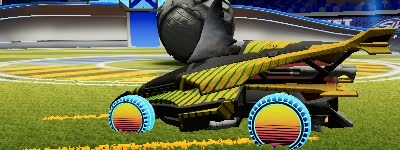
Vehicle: aftershock